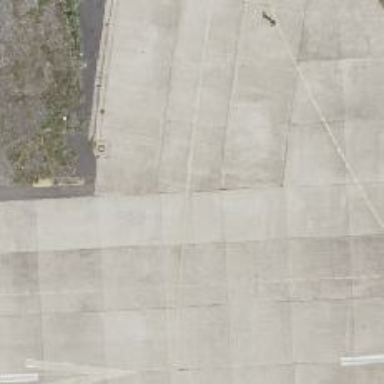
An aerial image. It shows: Footway made of concrete plates.